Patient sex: M
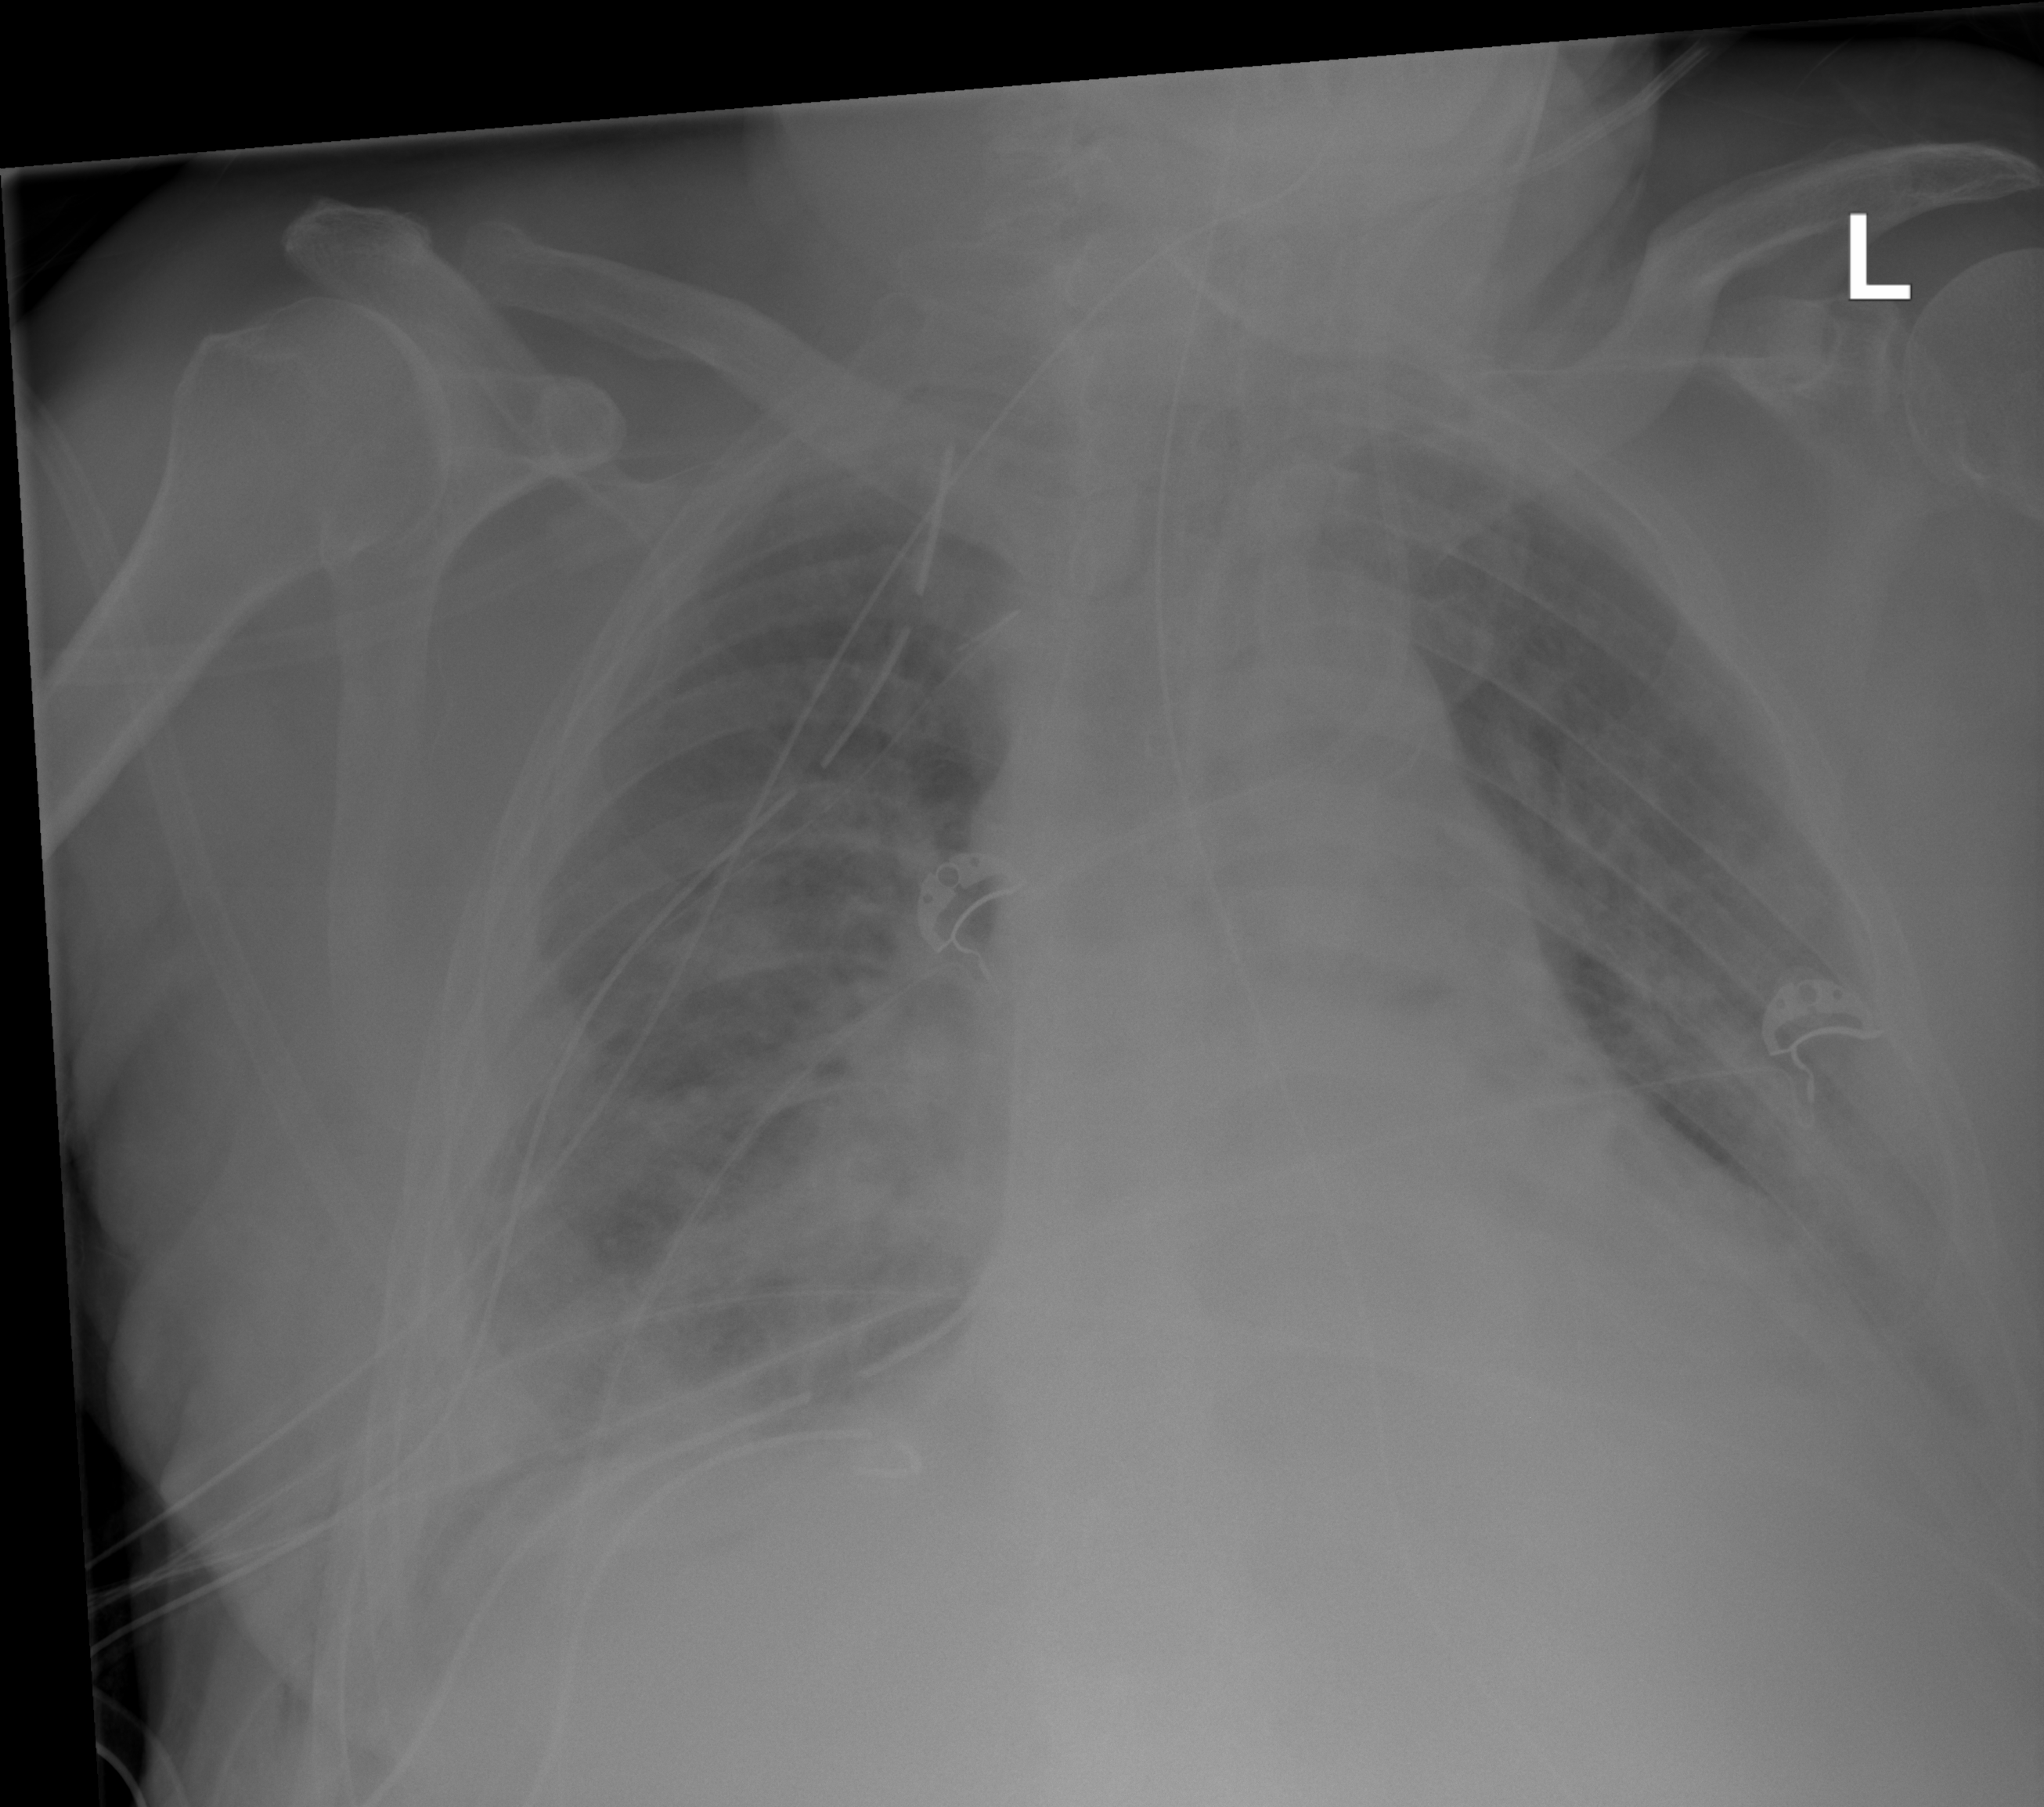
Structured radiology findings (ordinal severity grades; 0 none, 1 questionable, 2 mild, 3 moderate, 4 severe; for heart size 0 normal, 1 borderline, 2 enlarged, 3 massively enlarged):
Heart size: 1
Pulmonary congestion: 2
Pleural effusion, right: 2
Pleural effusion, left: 2
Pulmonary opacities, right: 2
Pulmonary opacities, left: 2
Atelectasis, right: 3
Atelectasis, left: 2